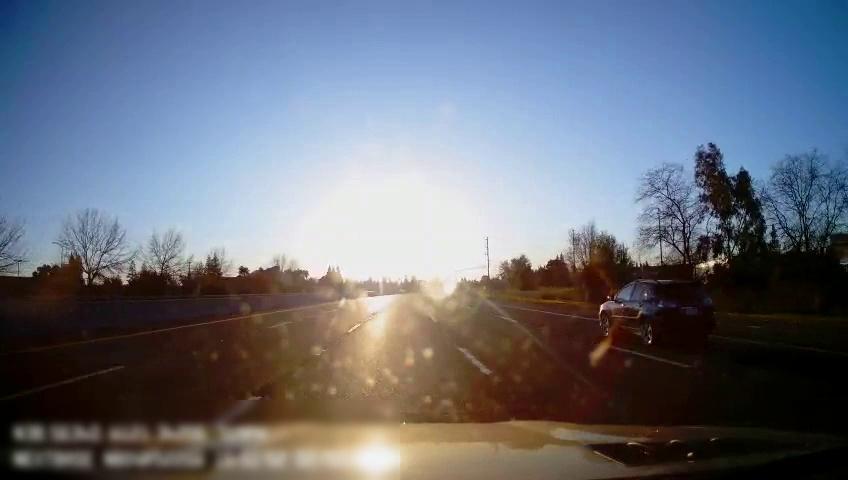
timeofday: Day
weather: Sunny
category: Drivable Space
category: Vehicles | SUV
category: Lanes | Alternate Lane
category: Lanes | Alternate Lane
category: Lanes | Current Lane
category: Lanes | Current Lane
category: Lanes | Alternate Lane
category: Lanes | Alternate Lane